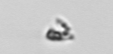
Label: detritus